Question: I have modules OpenCV was added.
But I can't import it.
'''
import cv2 #name 'cv2' is not defined
'''
Sorry for this simple question. I'm newbie and I can't find the answer
My modules when I checked by help("modules")

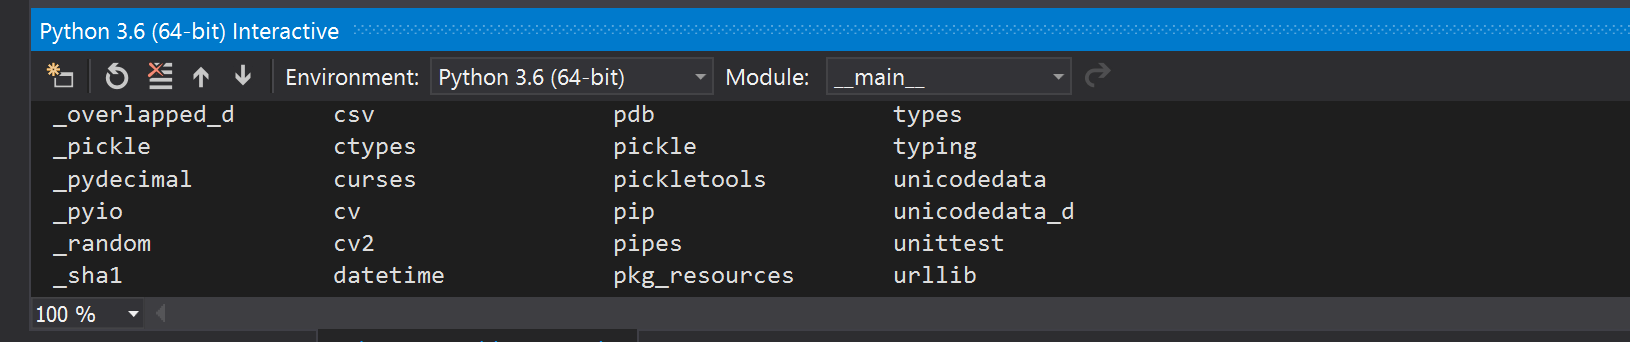
Answer: maybe your package it's not installed correctly try this :
'''
pip uninstall cv2
pip uninstall cv2
'''
in your command line